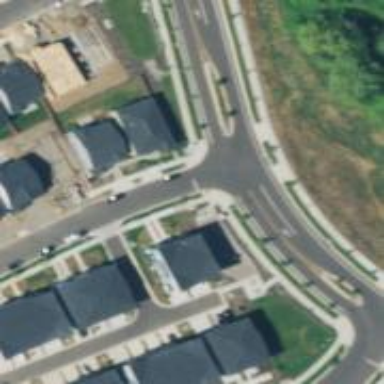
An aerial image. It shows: Unmarked road crossing.